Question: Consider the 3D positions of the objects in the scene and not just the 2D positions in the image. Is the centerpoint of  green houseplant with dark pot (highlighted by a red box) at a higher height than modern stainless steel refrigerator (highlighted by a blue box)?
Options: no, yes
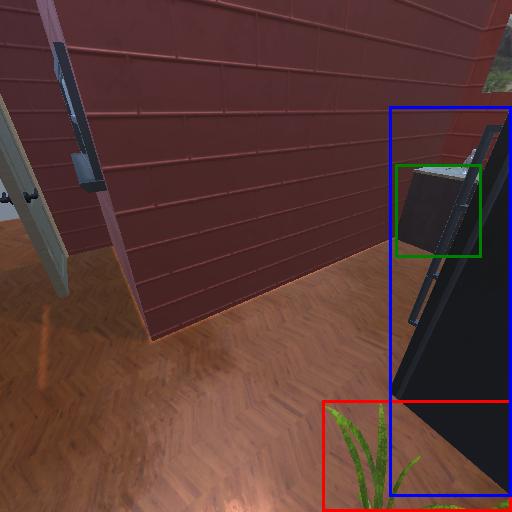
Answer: no